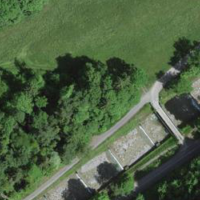
EUNIS habitat code: 44
Species observed at this site:
Orchis anthropophora